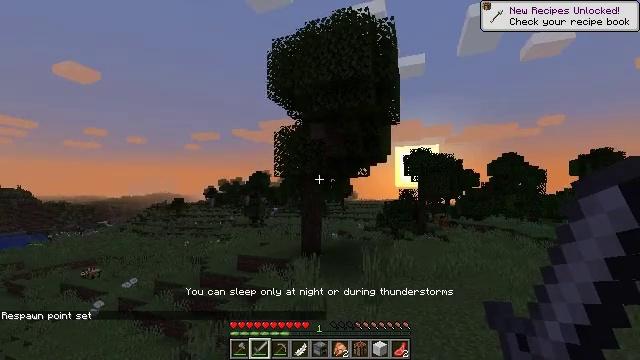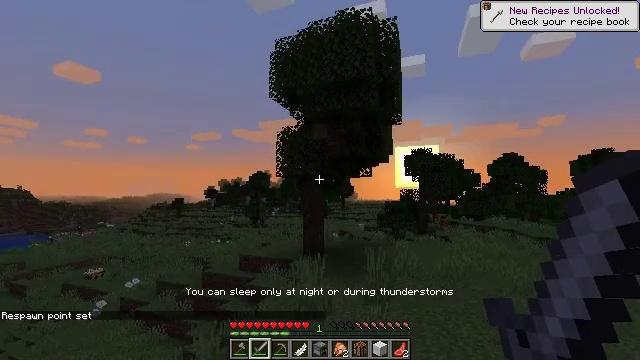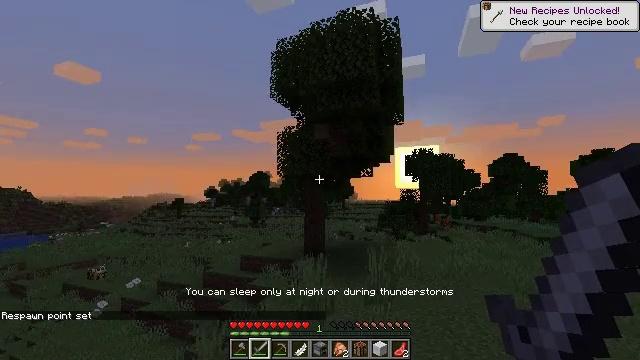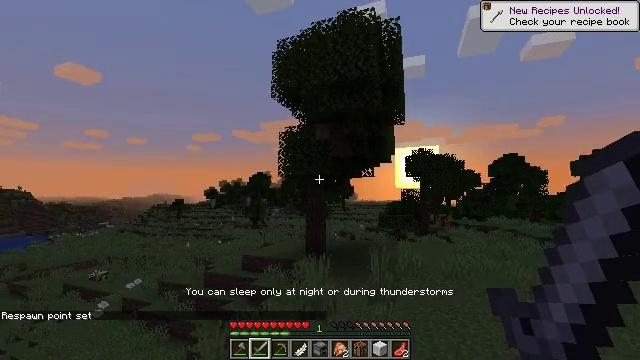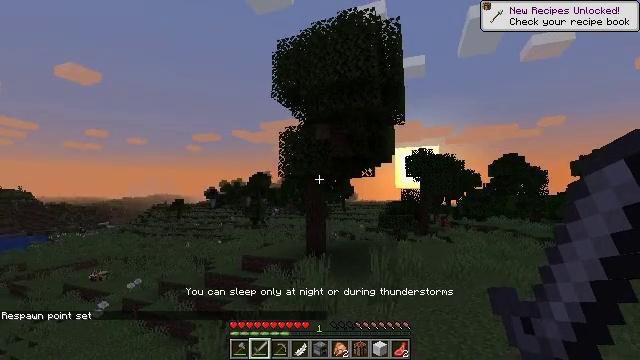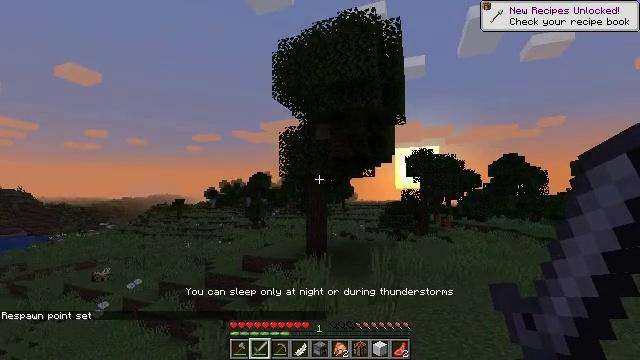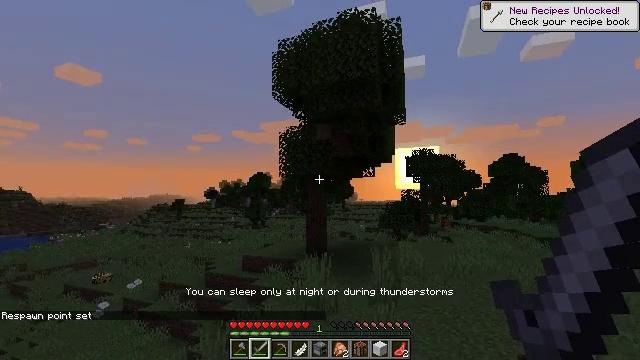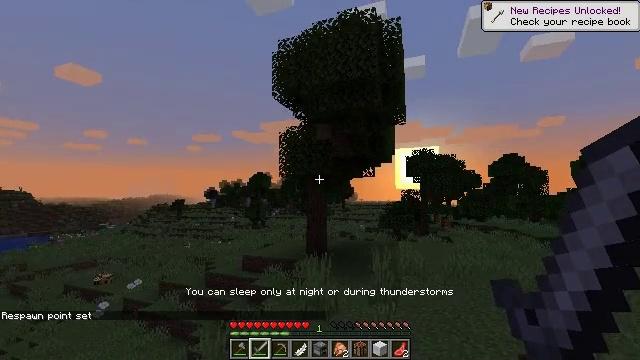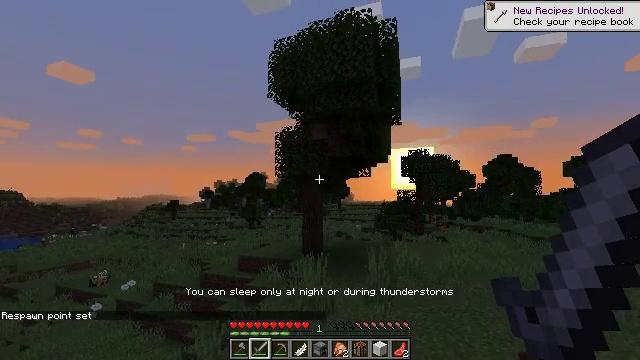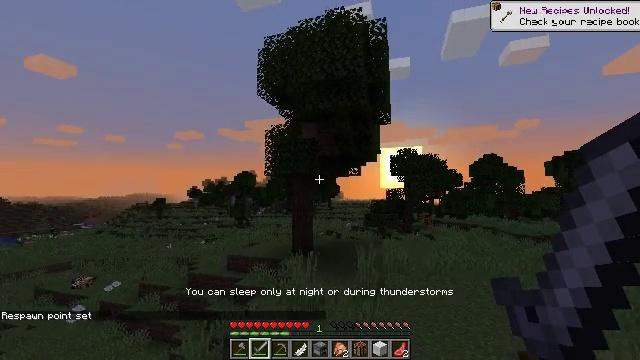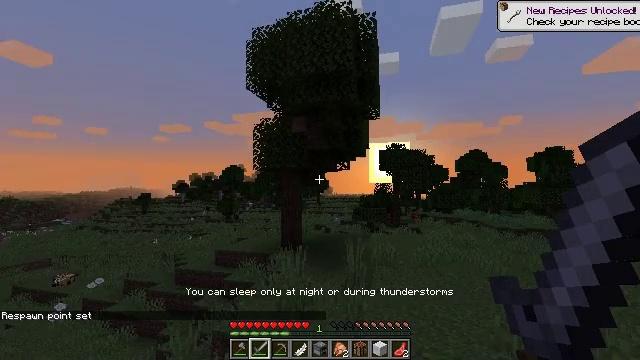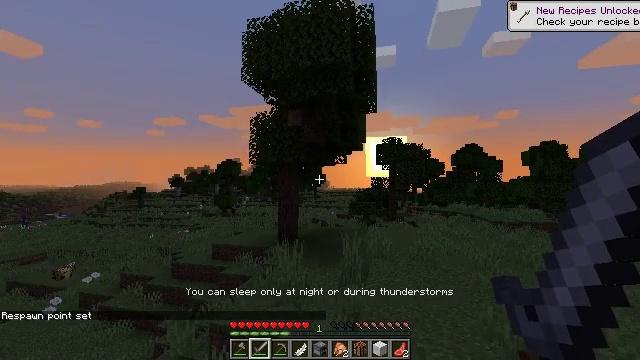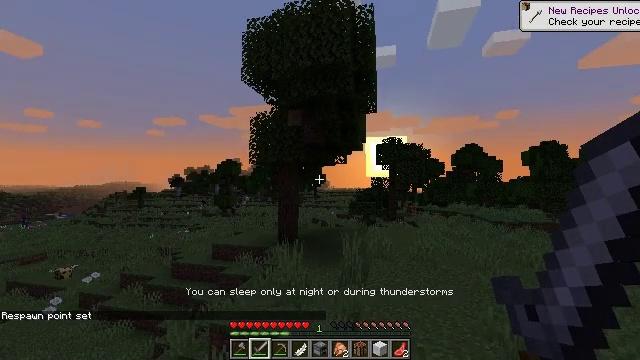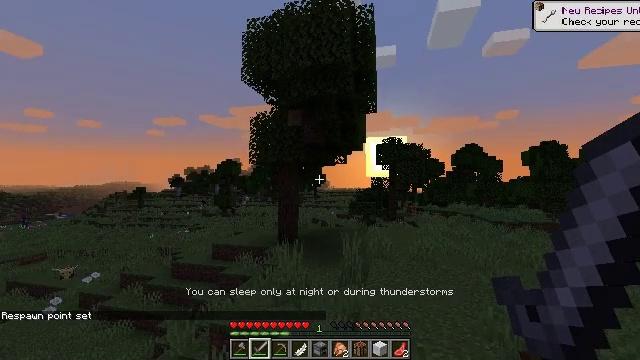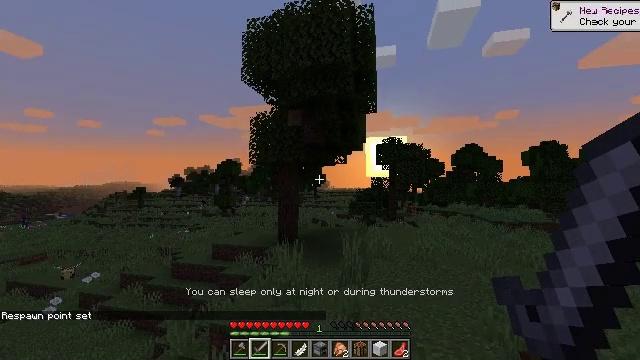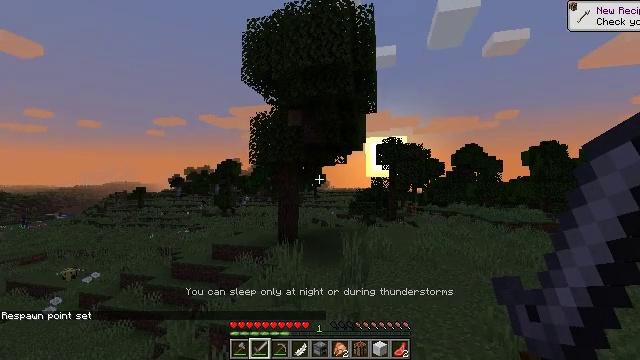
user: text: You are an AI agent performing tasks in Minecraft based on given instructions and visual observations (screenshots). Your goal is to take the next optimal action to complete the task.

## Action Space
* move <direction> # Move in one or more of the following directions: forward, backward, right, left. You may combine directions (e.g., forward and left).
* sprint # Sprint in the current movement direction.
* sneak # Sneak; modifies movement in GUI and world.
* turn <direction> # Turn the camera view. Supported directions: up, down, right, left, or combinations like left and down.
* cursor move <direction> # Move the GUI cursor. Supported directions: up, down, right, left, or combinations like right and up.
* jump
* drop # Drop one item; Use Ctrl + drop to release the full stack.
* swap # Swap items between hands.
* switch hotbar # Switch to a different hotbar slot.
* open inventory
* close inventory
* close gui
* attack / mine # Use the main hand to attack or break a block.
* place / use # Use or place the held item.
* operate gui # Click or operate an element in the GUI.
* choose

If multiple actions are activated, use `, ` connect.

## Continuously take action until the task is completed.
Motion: motion action
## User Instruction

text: Break the yellow bed.
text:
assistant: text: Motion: no_op
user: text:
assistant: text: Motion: no_op
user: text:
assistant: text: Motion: no_op
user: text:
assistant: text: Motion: no_op
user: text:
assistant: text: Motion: no_op
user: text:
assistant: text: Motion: no_op
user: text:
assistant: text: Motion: no_op
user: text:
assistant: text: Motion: no_op
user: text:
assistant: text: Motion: turn right
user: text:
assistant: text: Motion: turn right and down
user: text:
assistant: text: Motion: turn down
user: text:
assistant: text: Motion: no_op
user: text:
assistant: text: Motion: no_op
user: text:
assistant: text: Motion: no_op
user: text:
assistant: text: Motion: no_op
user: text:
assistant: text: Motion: no_op
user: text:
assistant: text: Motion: no_op
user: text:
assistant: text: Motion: no_op
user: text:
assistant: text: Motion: no_op
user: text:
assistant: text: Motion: no_op
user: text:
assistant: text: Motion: no_op
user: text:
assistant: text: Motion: no_op
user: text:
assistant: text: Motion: no_op
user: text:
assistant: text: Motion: no_op
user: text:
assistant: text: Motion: no_op
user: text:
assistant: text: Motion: no_op
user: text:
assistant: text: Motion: no_op
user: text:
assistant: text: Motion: turn right
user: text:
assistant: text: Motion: turn right
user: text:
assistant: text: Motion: turn right and down